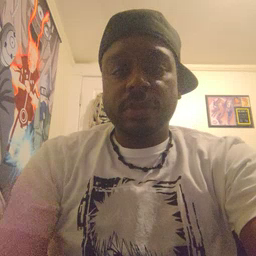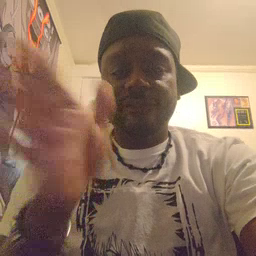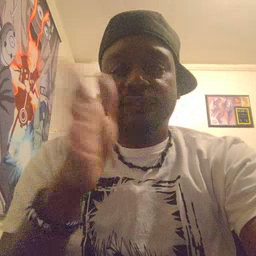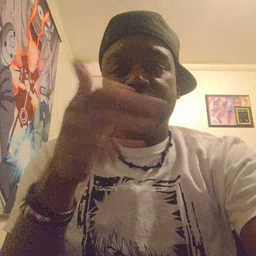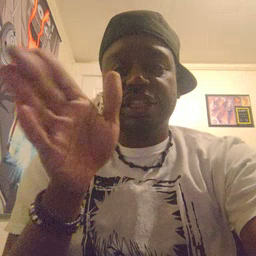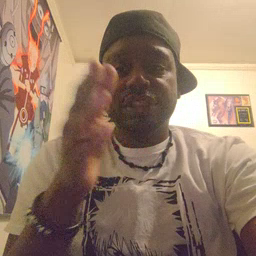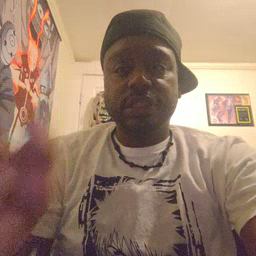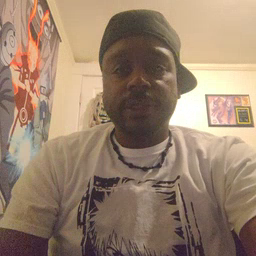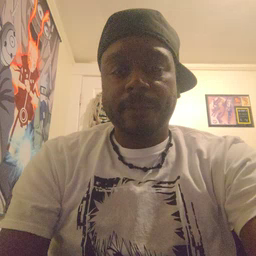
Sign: fish